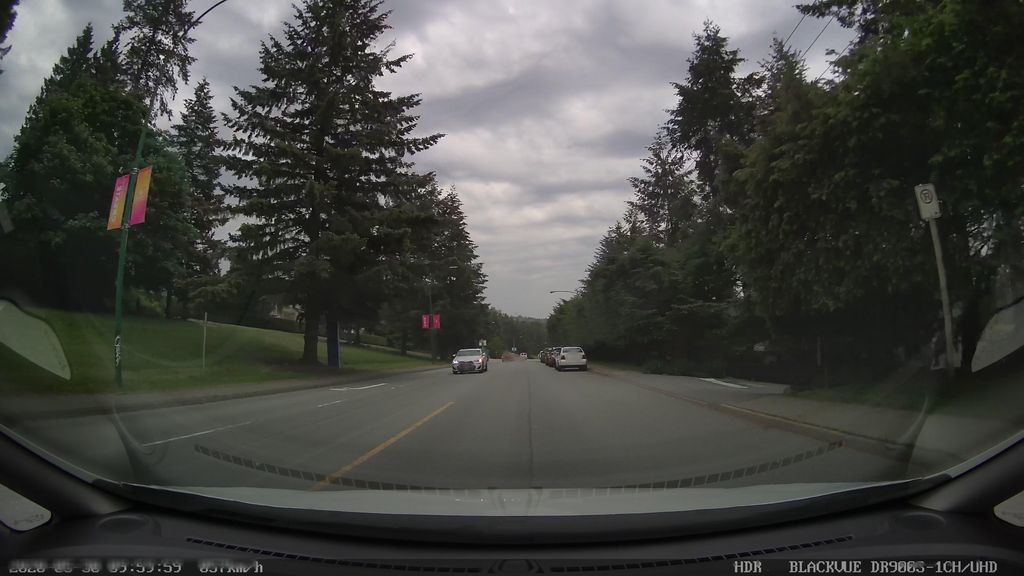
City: vancouver